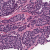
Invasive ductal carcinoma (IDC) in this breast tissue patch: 1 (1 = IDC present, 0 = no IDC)